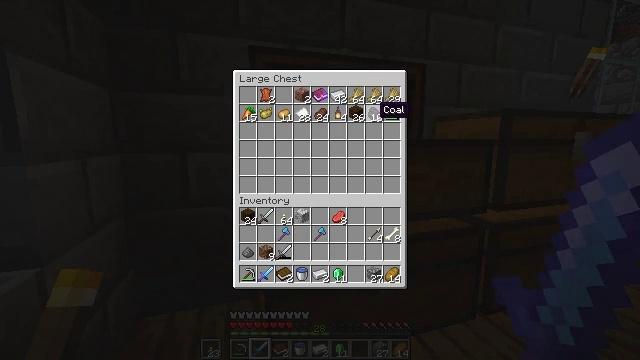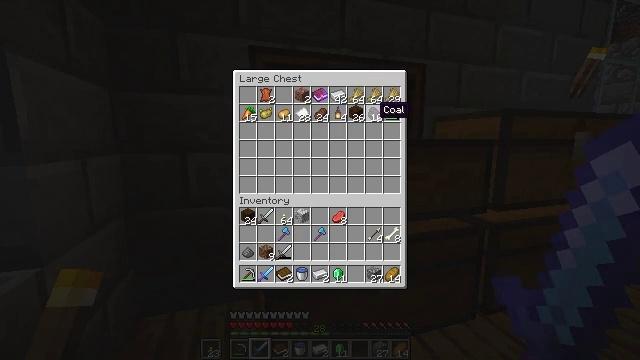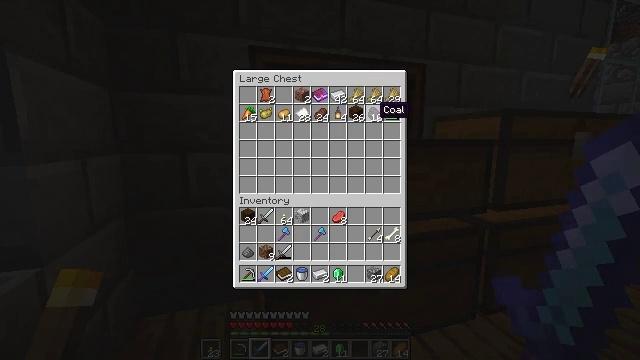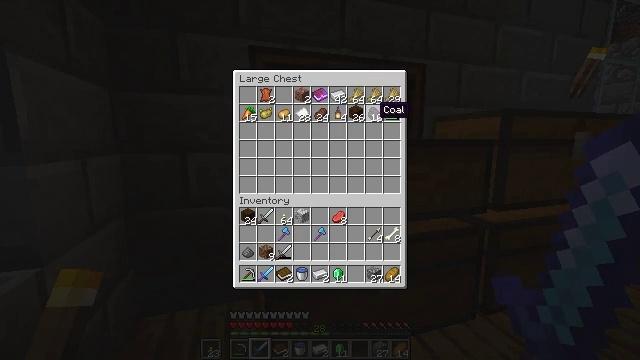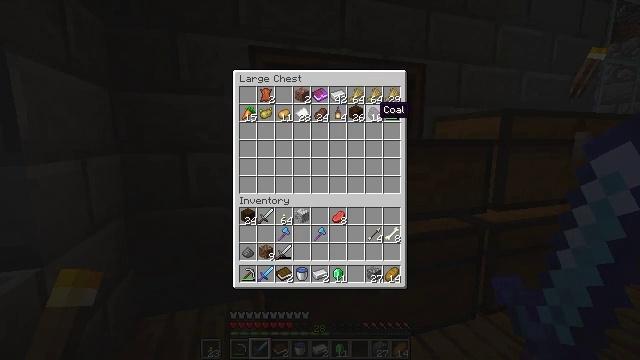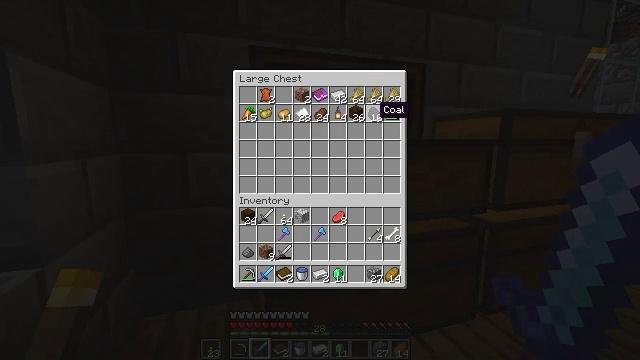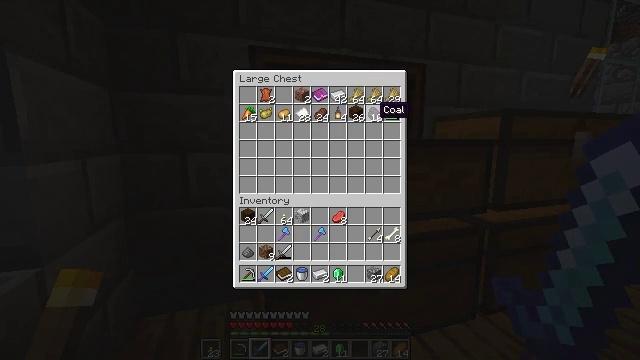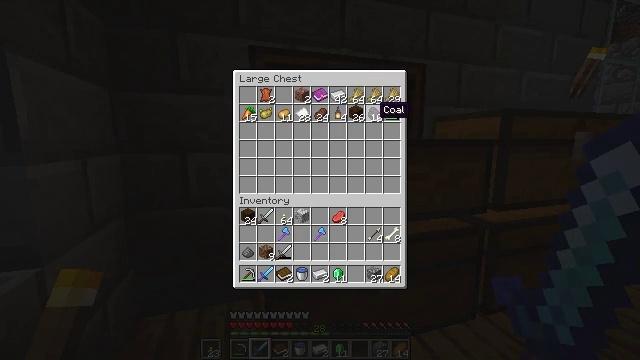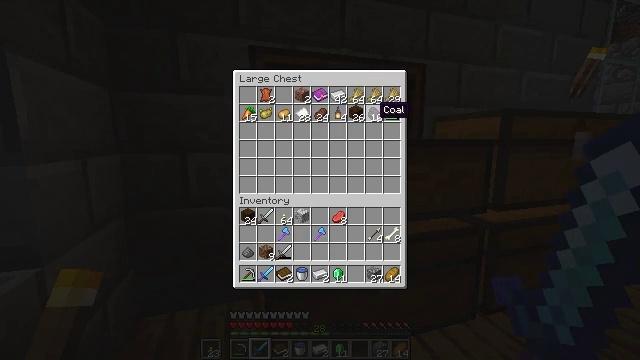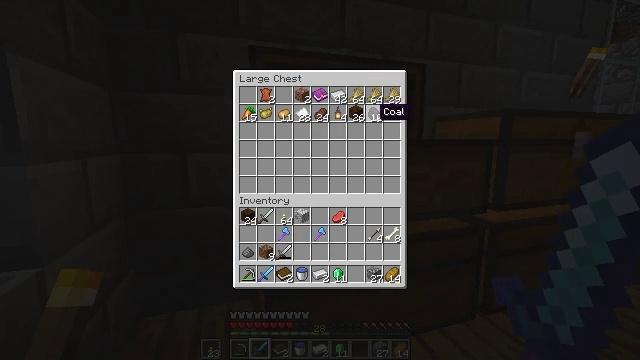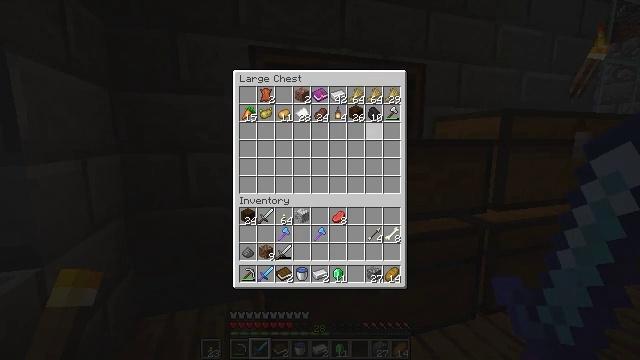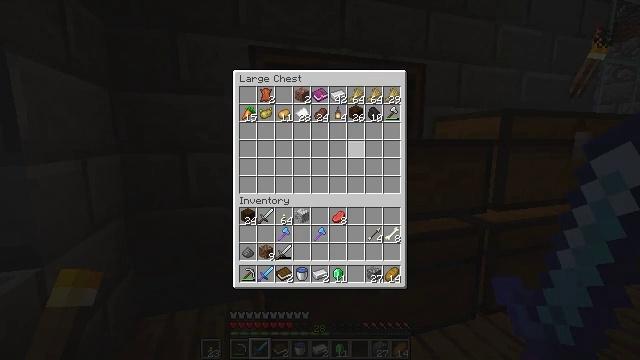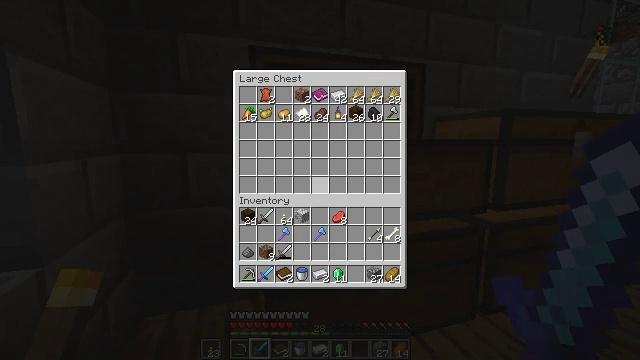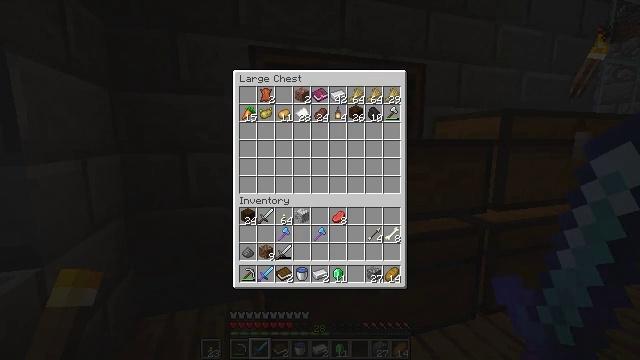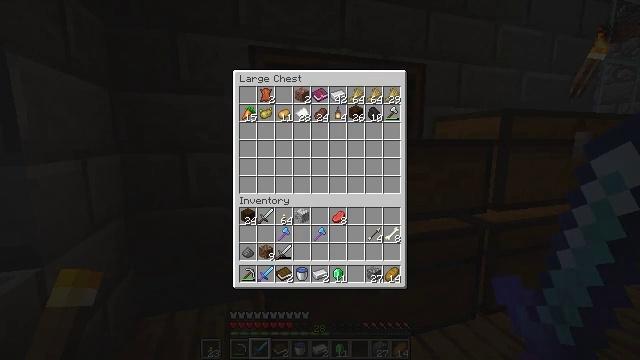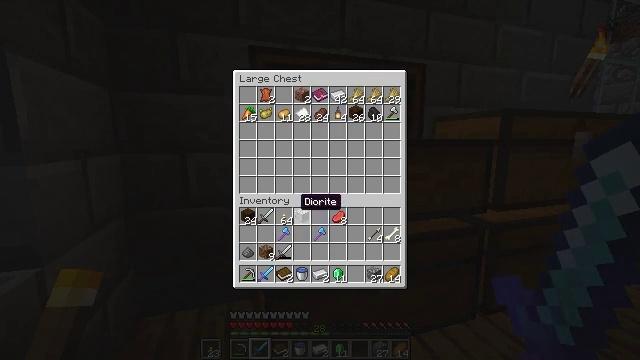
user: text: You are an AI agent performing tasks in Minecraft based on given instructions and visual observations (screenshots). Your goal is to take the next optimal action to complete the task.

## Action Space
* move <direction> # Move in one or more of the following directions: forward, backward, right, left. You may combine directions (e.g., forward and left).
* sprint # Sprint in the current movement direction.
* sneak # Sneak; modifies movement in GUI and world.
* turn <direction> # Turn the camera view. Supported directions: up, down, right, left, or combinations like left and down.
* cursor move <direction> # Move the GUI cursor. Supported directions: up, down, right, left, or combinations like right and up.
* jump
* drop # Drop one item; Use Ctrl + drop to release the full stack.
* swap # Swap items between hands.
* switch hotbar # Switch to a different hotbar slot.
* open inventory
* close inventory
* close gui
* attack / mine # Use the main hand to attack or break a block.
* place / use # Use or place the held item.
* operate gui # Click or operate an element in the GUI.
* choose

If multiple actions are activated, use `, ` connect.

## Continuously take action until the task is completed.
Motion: motion action
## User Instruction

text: To obtain a map, craft it using the right materials on a crafting table.
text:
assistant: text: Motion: no_op
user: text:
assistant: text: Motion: no_op
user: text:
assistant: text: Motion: no_op
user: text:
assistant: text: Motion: no_op
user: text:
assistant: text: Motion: no_op
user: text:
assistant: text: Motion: no_op
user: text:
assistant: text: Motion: no_op
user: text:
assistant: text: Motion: no_op
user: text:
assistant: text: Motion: no_op
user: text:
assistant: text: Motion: cursor move down
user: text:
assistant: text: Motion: cursor move left and down
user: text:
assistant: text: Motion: cursor move left and down
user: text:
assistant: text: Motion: cursor move left and down
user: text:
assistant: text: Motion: no_op
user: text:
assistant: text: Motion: no_op
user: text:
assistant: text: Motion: no_op
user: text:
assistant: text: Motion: cursor move down
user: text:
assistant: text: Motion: cursor move down
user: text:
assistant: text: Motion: cursor move down
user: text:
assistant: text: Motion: sneak
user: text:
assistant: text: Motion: sneak
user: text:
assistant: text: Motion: sneak
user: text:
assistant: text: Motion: sneak
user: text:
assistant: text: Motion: sneak
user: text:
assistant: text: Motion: sneak
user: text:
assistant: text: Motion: sneak
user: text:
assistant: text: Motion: sneak
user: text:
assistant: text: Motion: sneak
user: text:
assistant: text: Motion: sneak
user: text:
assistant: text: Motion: no_op